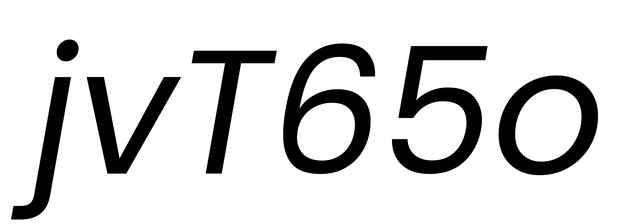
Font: Poppins-Italic